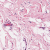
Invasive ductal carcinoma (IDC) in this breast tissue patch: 0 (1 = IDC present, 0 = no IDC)